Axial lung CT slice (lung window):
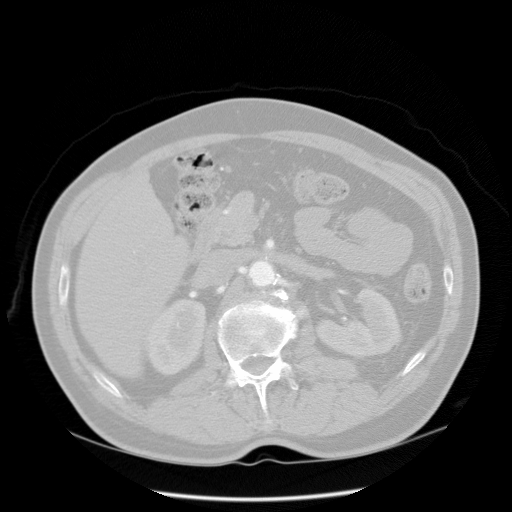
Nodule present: no